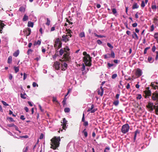
Tumor epithelial tissue: no
Tumor-associated stroma tissue: no
Normal tissue: yes